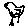
Label: bird